Field crop: maize
Growth stage: 2
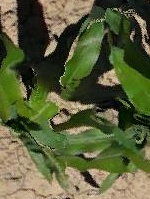
Species: maize